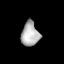
Tissue: skin
Cell type: Epithelial cells
Senescence score: 0.2532
Nuclear area (px): 428
Mean DAPI intensity: 174.813